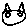
Label: cat